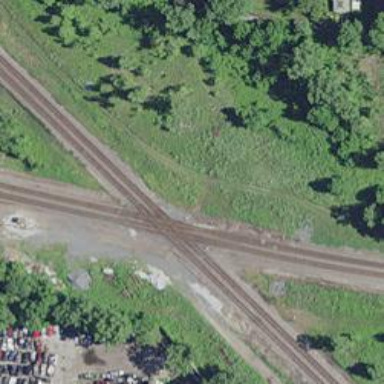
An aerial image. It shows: Railway crossing.